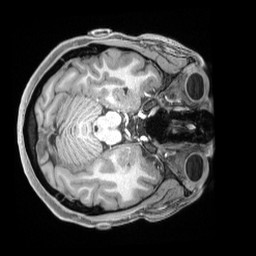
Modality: T1w
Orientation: axial
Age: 23
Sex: female
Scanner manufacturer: siemens
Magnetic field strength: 3 T
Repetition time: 2.4 s
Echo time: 0.00226 s